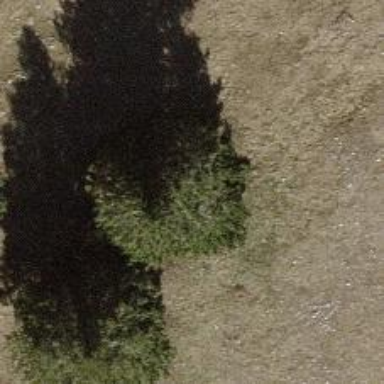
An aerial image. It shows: Single tag "natural: tree."